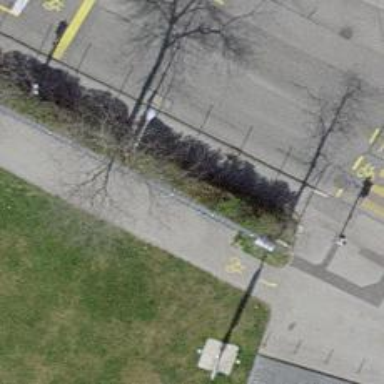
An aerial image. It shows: Bicycle parking facility.